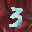
Label: 3